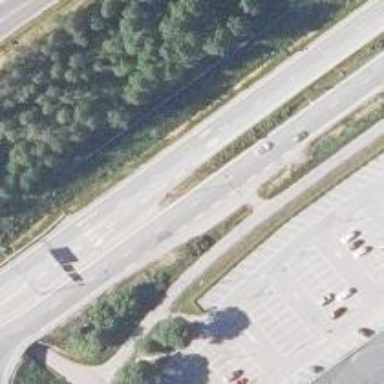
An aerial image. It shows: Asphalt road designated as trunk highway.